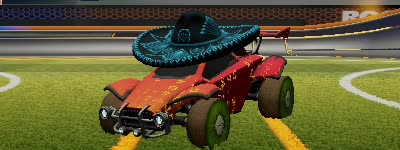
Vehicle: octane